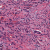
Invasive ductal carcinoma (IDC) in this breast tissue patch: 1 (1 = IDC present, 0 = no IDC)